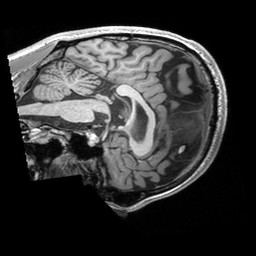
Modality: T1w
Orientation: sagittal
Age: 23
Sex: male
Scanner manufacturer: siemens
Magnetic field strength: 3 T
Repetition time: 2.53 s
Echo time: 0.00298 s